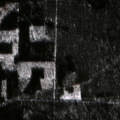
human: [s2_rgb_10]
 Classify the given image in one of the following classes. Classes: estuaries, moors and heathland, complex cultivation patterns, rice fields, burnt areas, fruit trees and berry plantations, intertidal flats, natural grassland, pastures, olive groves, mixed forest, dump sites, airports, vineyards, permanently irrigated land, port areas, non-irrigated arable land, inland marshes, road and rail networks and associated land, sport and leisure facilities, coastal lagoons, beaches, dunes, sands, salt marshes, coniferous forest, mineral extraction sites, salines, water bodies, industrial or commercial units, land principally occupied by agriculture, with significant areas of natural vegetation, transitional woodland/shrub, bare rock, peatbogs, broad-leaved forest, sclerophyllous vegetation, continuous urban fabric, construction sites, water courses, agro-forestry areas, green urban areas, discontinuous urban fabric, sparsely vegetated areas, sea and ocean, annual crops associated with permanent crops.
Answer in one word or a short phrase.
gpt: coniferous forest, mixed forest, transitional woodland/shrub